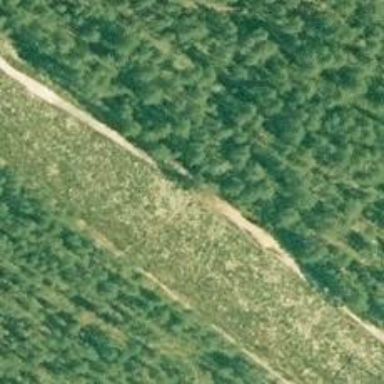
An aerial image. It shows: Path.